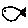
Label: fish